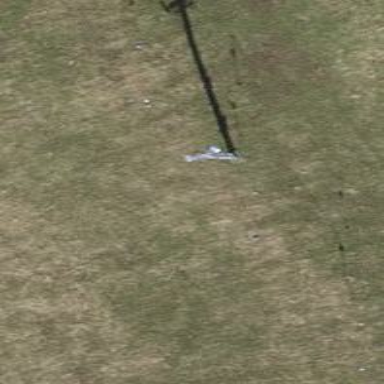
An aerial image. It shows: Pylon for aerialway.